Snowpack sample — Loveland Pass, Silver Plume, Colorado, USA (2/11/26, 12:00 PM MST)
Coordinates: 39.663, -105.886
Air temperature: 35 °F
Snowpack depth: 82 cm
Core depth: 30 cm
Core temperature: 23 °F
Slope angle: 13°, slope face: 12°
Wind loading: high
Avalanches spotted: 1
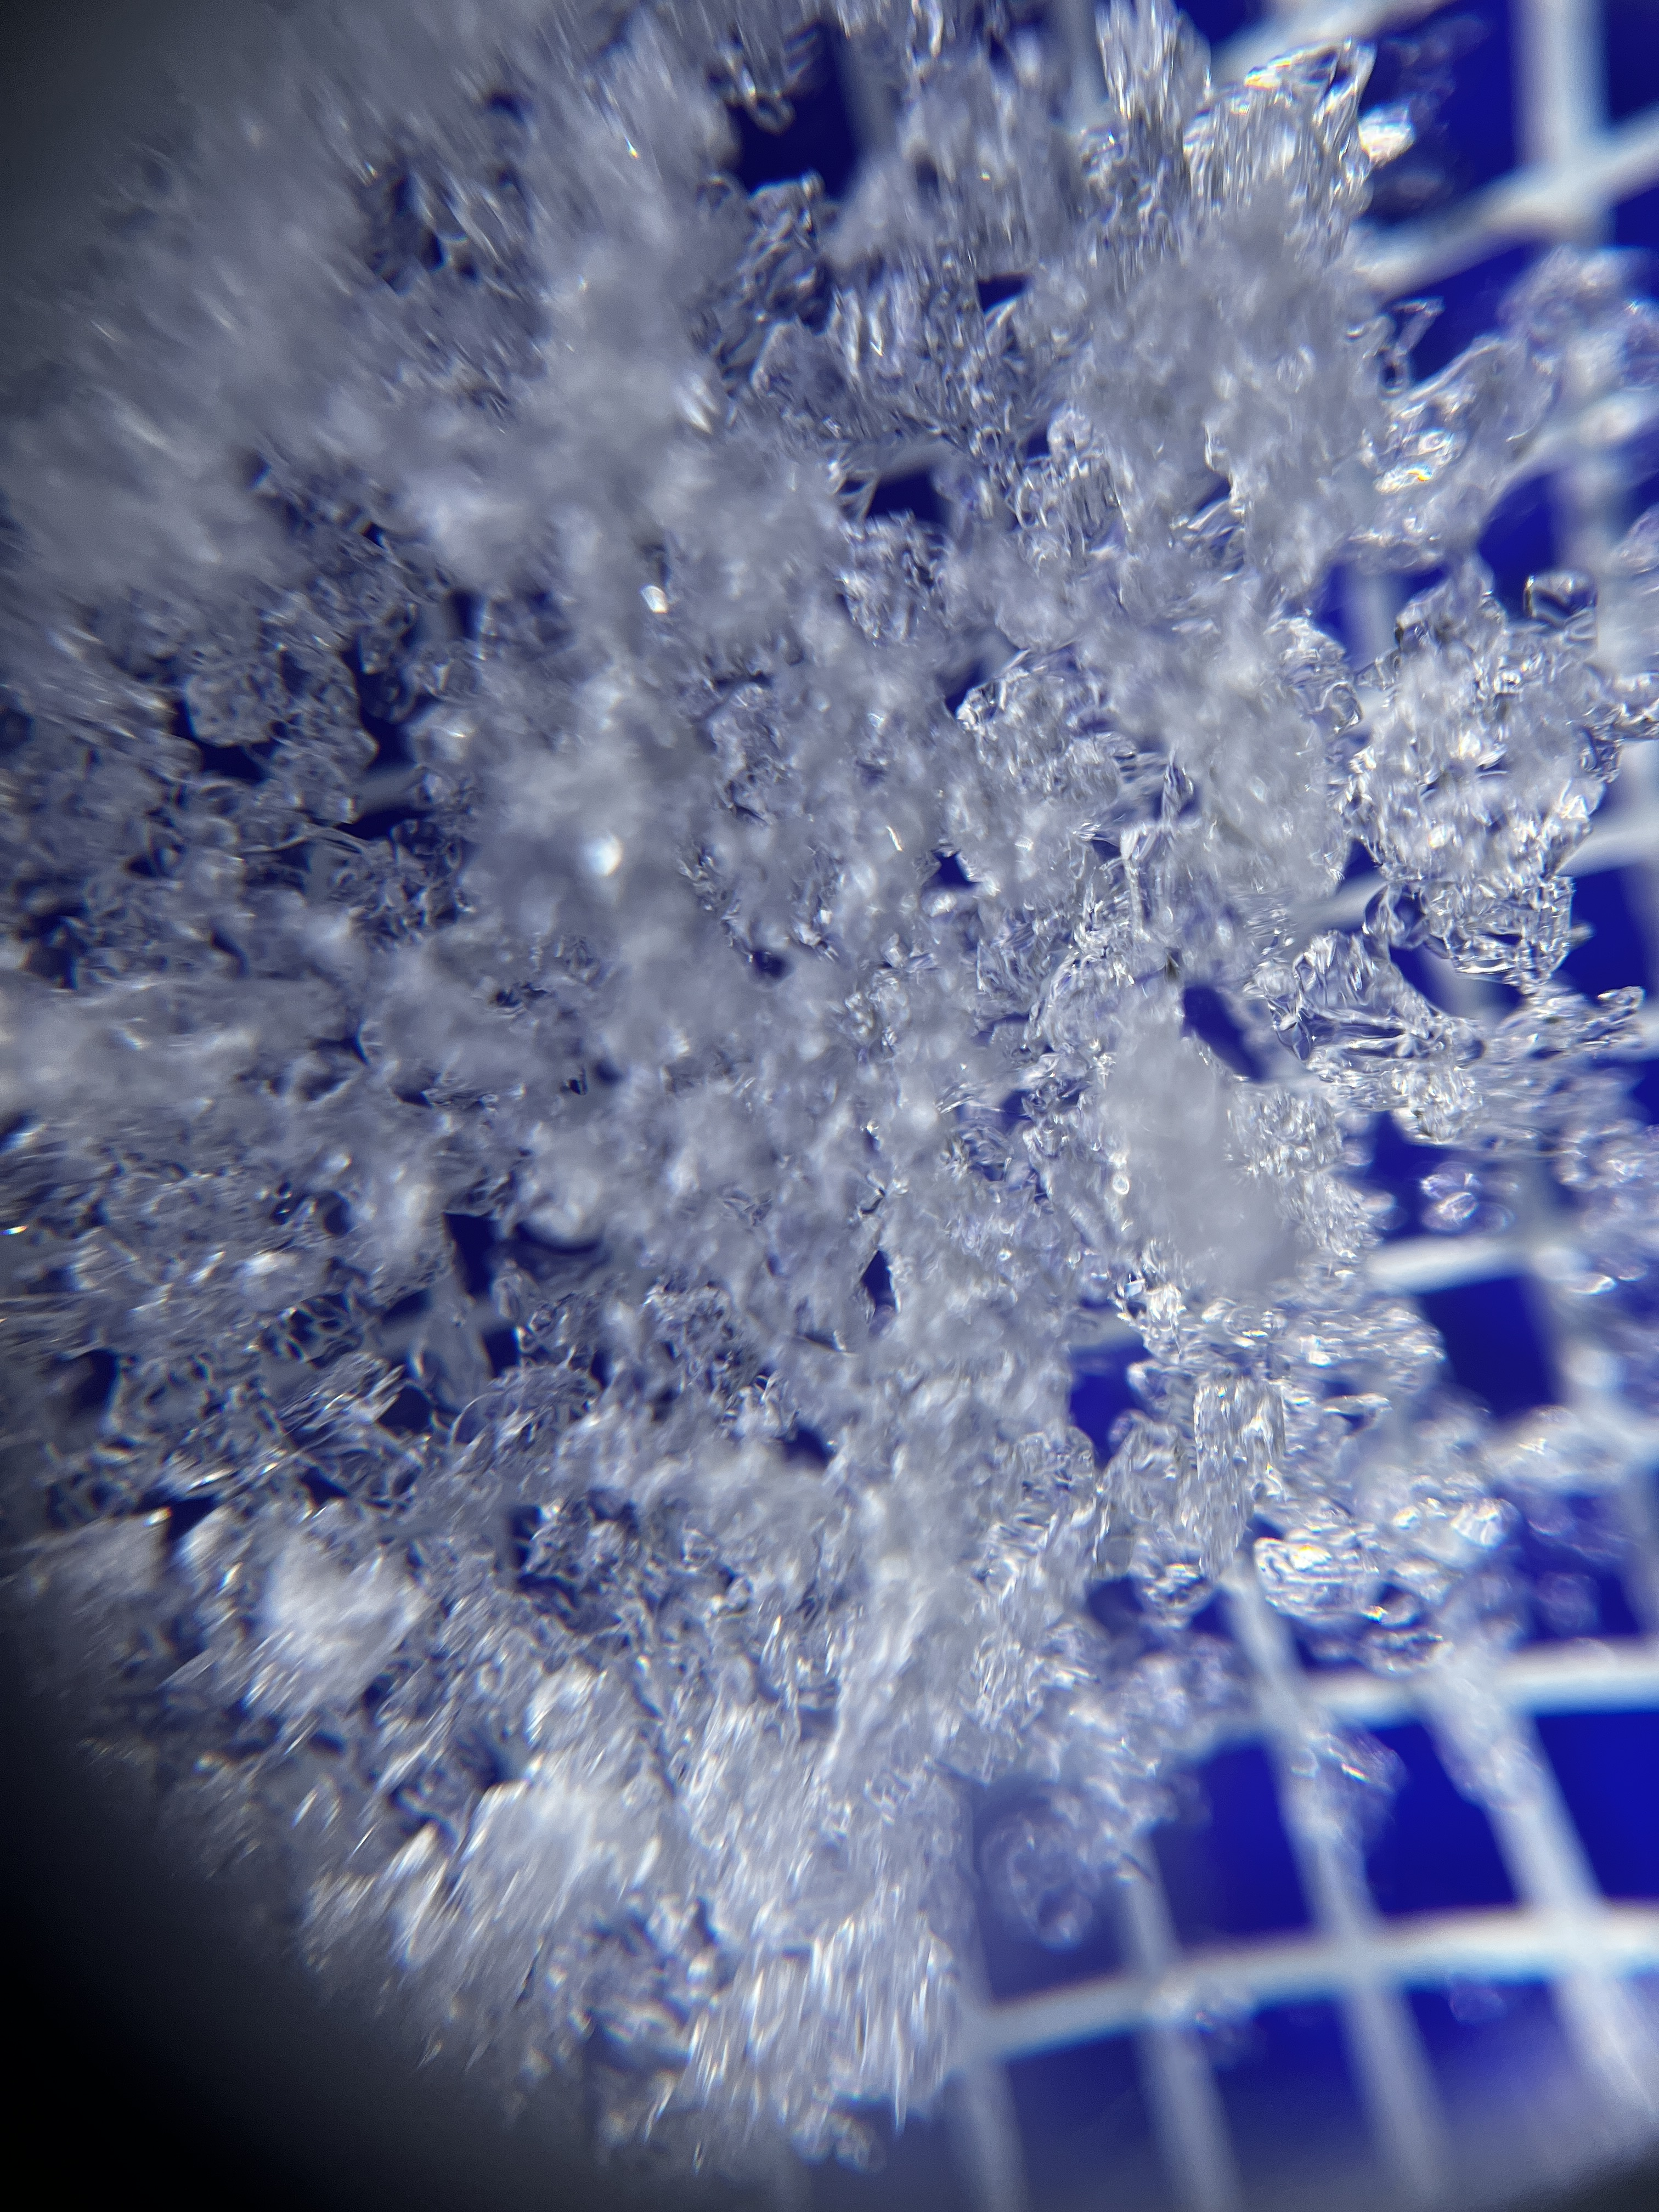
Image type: magnified_profile
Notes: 1 small avalanche spotted on the north side of the bowl, lots of wind loading